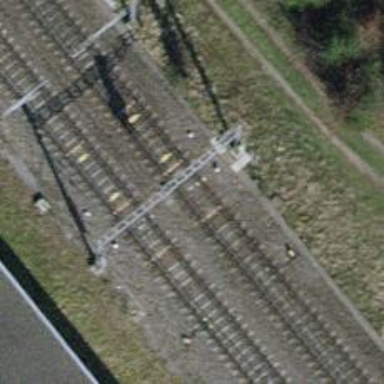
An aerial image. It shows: Railway signal.